Interaction volume radius: 5 \u00c5
Interaction volume height: 20 \u00c5
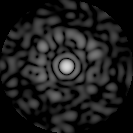
Disorder parameter: 0.7601